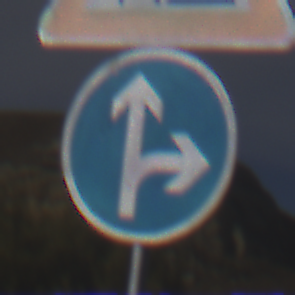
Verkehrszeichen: VorgeschriebeneFahrtrichtungGeradeausOderRechts
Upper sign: Arbeitsstelle
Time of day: MorningAfternoon
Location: Outdoor (Nature)
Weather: PartlyCloudy
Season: NotSpecified
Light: Natural